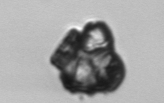
Label: Delphineis